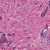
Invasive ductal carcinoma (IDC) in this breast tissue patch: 0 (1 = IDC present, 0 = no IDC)